Interaction volume radius: 5 \u00c5
Interaction volume height: 40 \u00c5
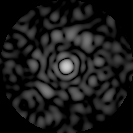
Disorder parameter: 0.8322